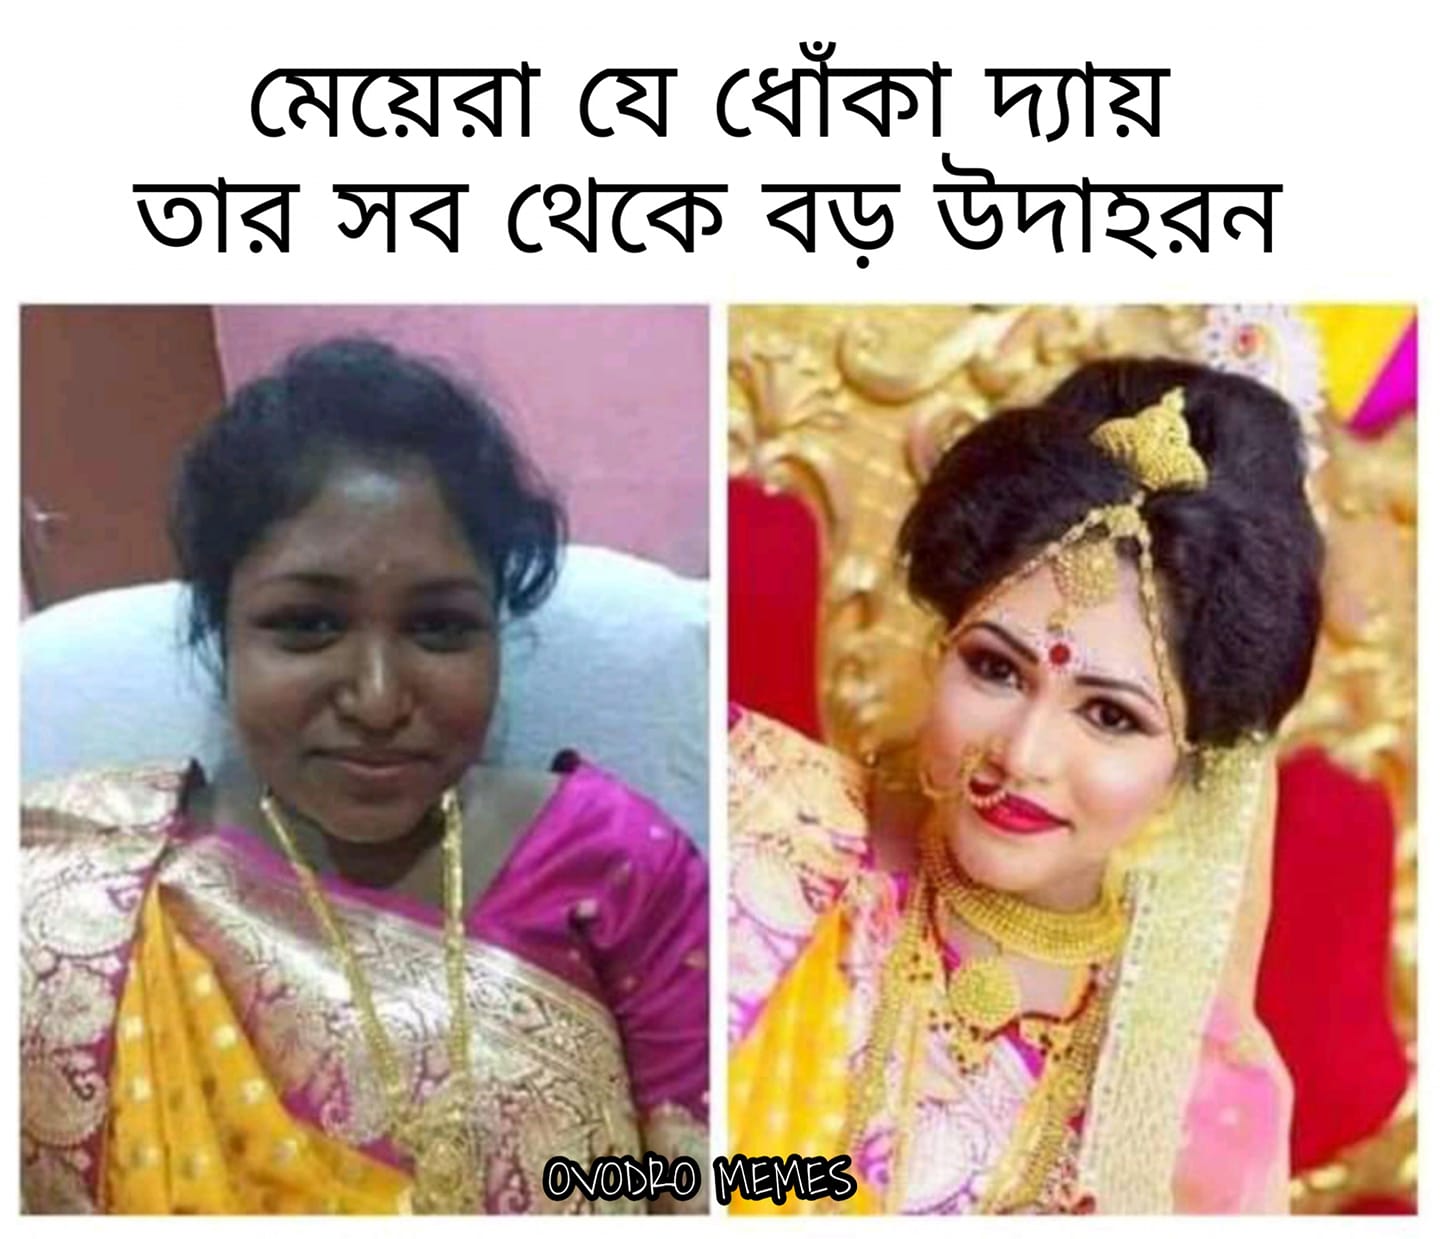
Caption: মেয়েরা যে ধোকা দ্যায় তার সব থেকে বড় উদাহরন
Label: hate